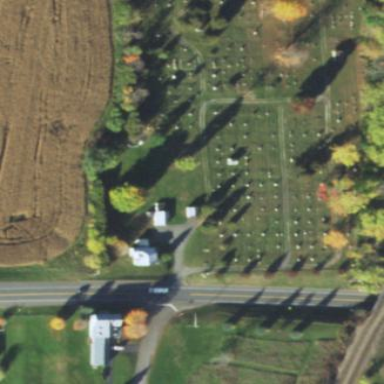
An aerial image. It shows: Cemetery.